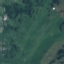
Land use / land cover: Pasture